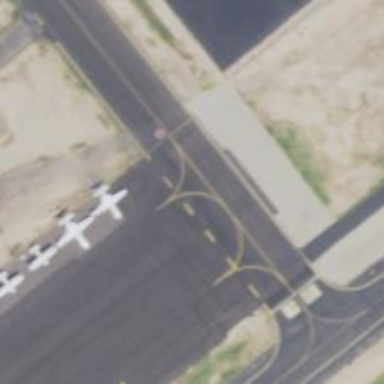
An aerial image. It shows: Image of taxiway at airport.